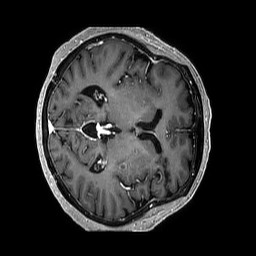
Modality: T1w
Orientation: axial
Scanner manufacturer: philips
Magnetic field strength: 3 T
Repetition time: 0.006622 s
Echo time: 0.002974 s